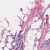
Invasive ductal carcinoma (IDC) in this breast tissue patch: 1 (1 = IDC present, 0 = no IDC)